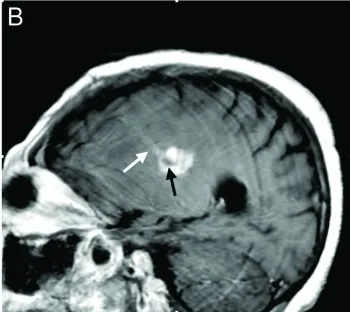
Comparision of pre-operative and intraoperative contrast-enhanced magnetic resonance imaging (MRI) images. (B) The intraoperative MRI (iMRI) image revealing the biopsy trajectory (white arrow). Immediate iMRI identified no surgical bleeding, and the biopsy trajectory reached the target site (black arrow).
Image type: radiology (mri)